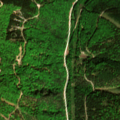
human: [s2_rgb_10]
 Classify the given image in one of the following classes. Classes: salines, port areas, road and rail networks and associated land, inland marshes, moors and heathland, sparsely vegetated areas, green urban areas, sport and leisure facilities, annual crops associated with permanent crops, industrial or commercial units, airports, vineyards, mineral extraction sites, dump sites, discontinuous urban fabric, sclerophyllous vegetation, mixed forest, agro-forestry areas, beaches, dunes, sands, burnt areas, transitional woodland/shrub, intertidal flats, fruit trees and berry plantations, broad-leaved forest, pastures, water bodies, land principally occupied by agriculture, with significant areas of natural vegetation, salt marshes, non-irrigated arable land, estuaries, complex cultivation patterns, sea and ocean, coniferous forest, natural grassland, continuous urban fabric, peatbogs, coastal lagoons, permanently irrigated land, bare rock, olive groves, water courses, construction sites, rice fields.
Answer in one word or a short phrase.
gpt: broad-leaved forest, coniferous forest, mixed forest